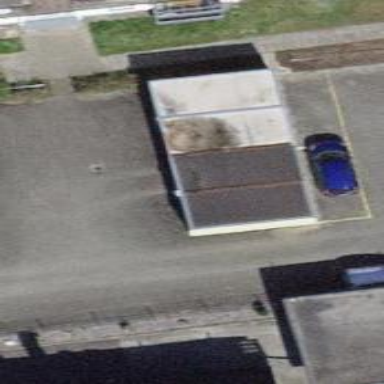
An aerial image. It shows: Group of garages.